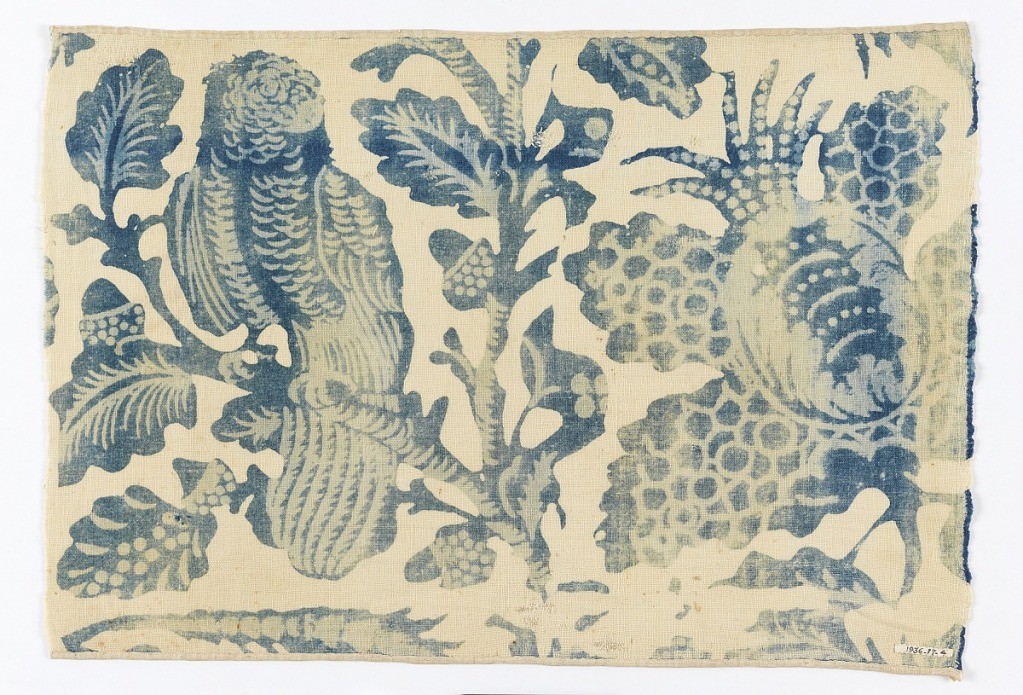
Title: Textile
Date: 1700–1750
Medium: cotton Technique: resist printed on plain weave
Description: Fragment in two shades of blue on a white ground. Design of oak branches with acorns and leaves. Large owl perched on branch at the left. Pineapple and foliage at right.